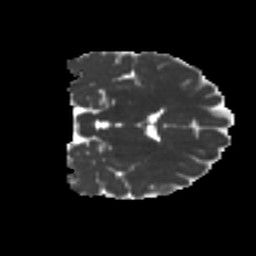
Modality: MD
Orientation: coronal
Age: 22
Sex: female
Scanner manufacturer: ge
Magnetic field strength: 3 T
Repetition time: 7.8 s
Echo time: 0.0606 s